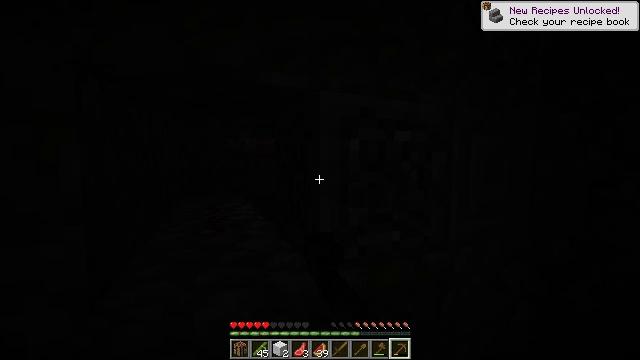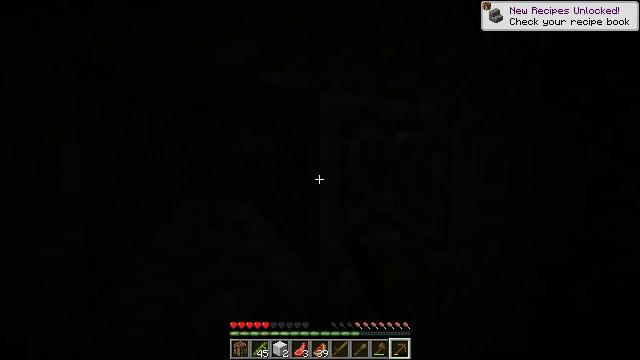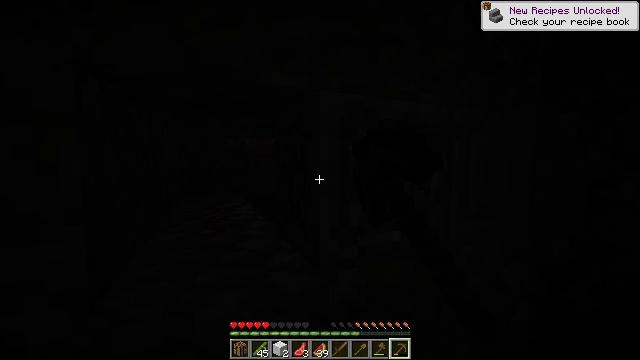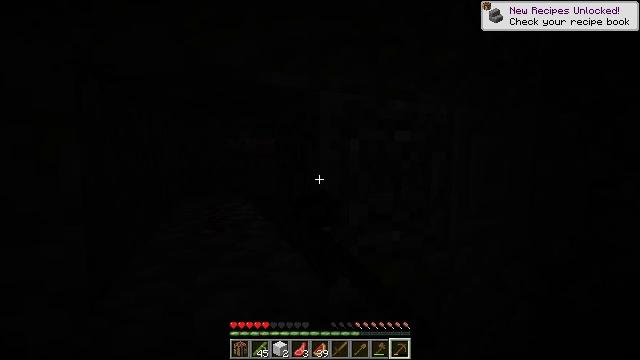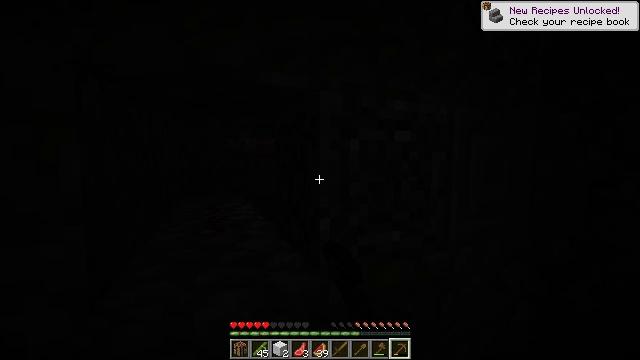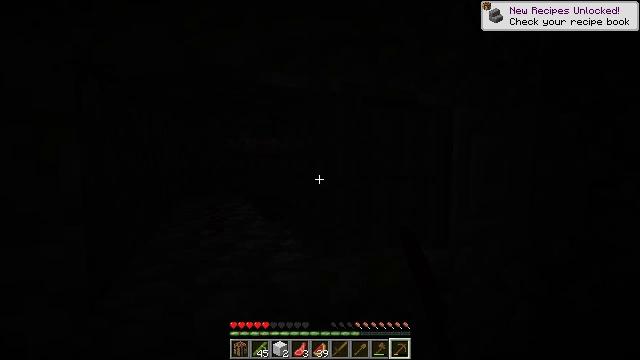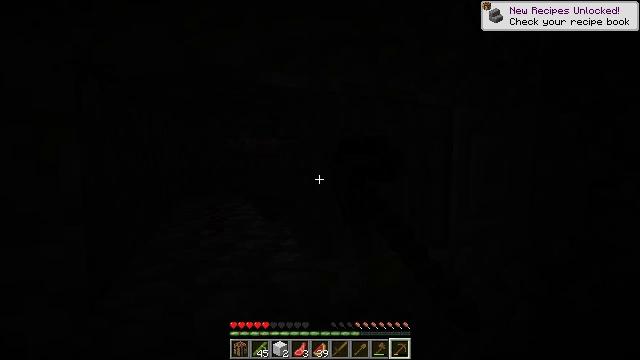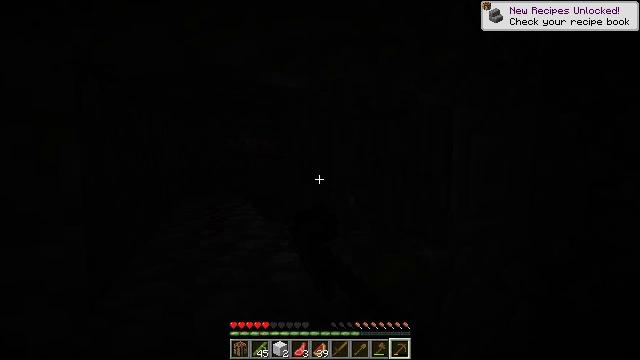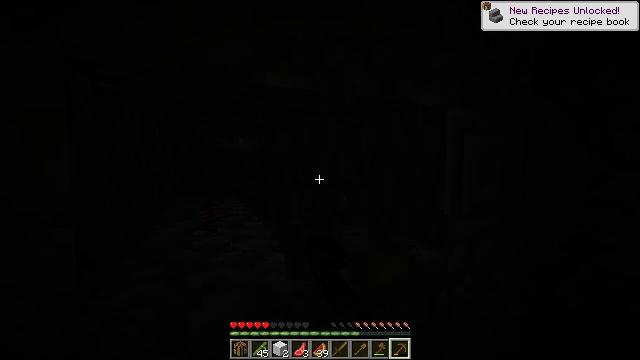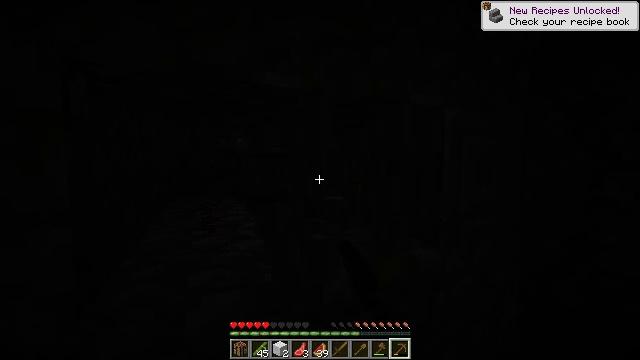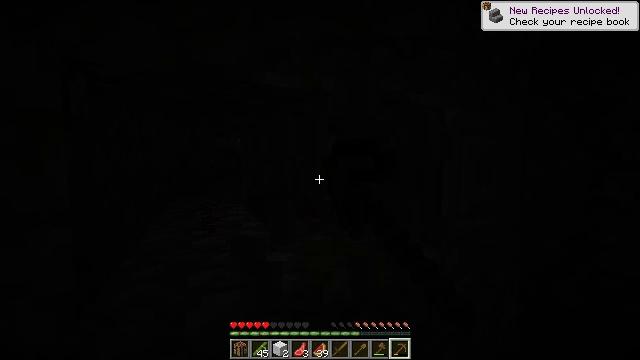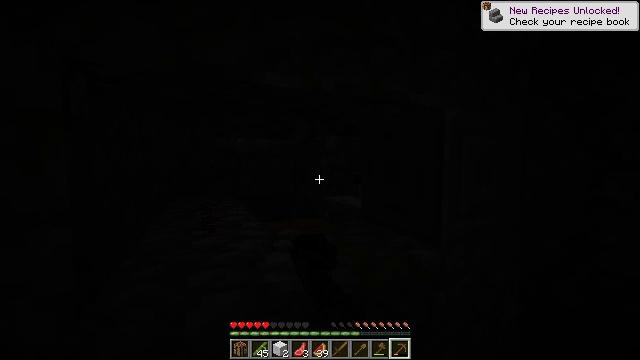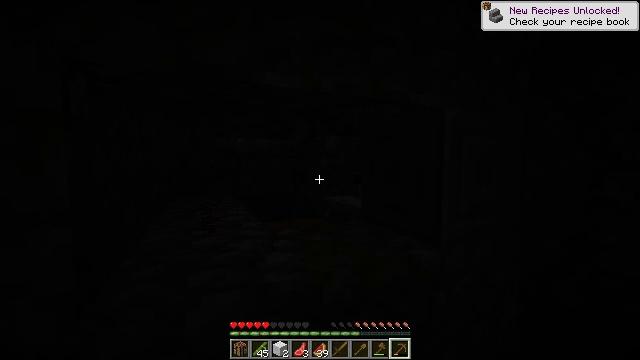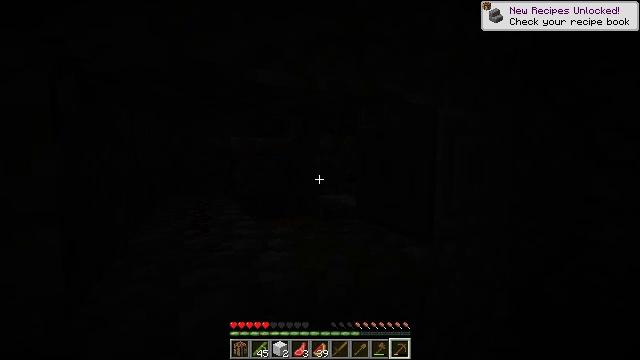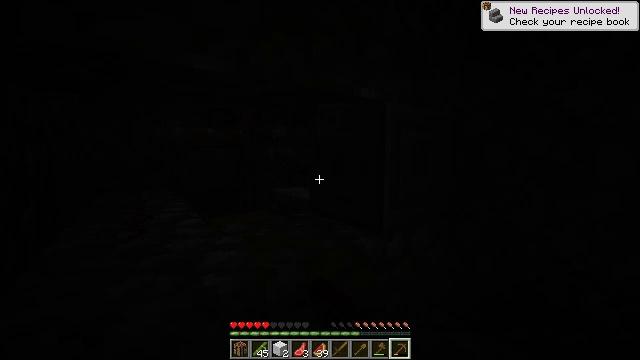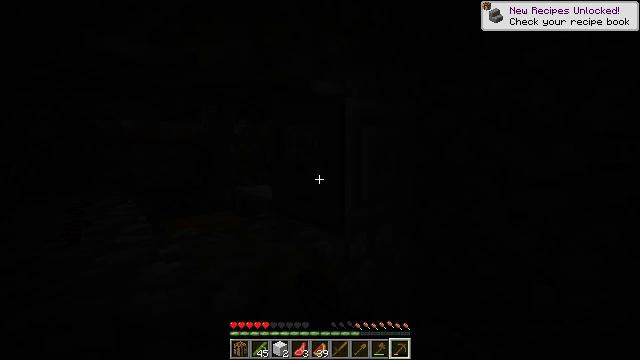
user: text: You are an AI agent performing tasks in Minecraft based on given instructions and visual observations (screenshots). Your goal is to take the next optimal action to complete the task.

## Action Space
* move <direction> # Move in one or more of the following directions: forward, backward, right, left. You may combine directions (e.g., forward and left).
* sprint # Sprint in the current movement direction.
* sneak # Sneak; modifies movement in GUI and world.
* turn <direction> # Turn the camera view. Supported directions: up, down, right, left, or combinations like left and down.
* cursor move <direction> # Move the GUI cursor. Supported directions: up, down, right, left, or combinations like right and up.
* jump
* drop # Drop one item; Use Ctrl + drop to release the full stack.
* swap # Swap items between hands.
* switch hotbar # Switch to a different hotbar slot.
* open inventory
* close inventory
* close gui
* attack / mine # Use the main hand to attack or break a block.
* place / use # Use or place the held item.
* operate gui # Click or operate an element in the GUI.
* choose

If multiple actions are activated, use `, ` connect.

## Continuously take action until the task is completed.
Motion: motion action
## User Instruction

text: Destroy the chiseled stone bricks block.
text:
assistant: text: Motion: attack / mine
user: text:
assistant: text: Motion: attack / mine
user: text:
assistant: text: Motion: attack / mine
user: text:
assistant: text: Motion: attack / mine
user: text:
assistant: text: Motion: attack / mine
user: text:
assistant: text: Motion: attack / mine
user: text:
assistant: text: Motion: attack / mine
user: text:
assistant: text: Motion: turn right, attack / mine
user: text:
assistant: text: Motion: attack / mine
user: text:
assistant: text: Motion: attack / mine
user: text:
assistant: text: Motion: attack / mine
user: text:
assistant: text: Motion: attack / mine
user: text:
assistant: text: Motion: turn right, attack / mine
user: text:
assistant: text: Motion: move forward and move right, turn right and down, attack / mine
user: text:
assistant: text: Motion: move forward and move right, turn right and down, attack / mine
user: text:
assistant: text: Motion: move forward and move right, attack / mine
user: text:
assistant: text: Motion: move forward and move right, attack / mine
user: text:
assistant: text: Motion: attack / mine
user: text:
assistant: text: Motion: attack / mine
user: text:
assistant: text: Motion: attack / mine
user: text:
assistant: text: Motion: attack / mine
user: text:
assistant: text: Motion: turn left, attack / mine
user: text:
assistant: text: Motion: attack / mine
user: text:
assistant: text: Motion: attack / mine
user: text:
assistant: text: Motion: attack / mine
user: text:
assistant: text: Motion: attack / mine
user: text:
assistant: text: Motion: attack / mine
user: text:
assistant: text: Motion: attack / mine
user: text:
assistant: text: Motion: attack / mine
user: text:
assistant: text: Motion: attack / mine